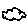
Label: cloud